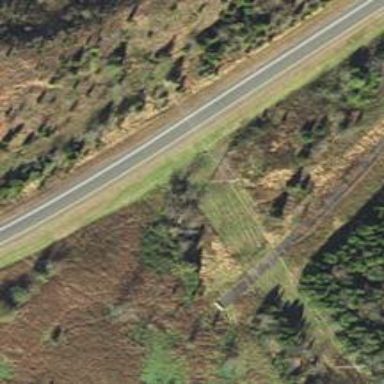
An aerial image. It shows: Trunk link road with asphalt surface.